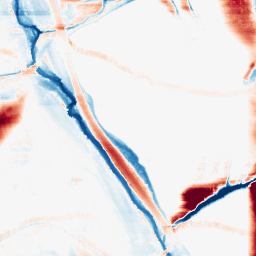
Category: morphological
Decomposition family: morphological_rect
Decomposition parameters: operation: average
width: 50
height: 10
Upsampling method: quartic
Upsampling parameters: scale: 8
Upsampling scale: 8